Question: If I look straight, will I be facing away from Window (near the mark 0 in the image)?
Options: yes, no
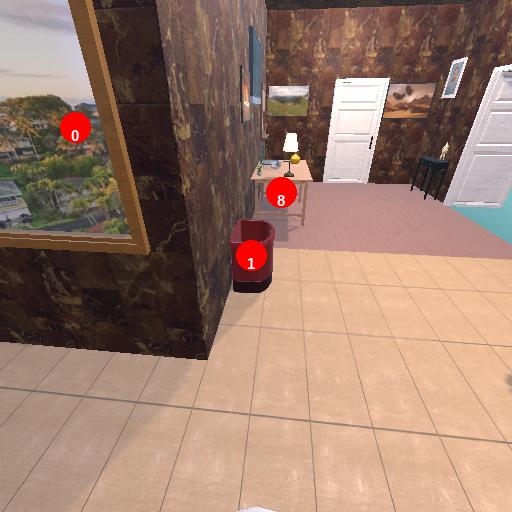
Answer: yes